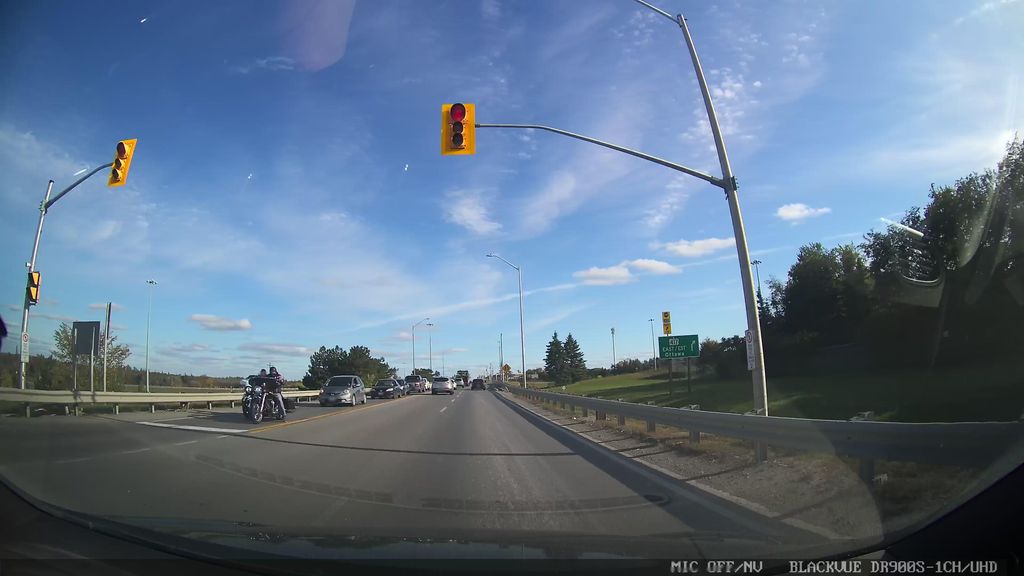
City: ottawa-gatineau